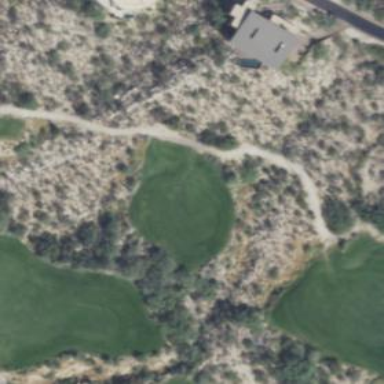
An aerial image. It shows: Rough area on grassy golf course.